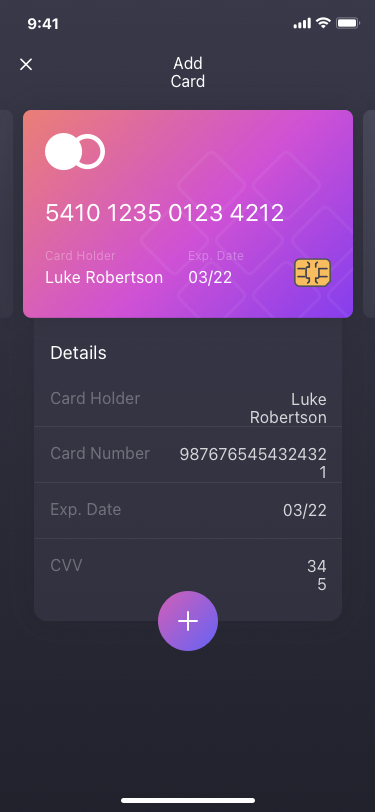
Text in this UI design:
Add Card
Details
Card Holder
03/22
Card Number
9876765454324321
Exp. Date
345
CVV
Luke Robertson
Card Holder
Luke Robertson
Exp. Date
03/22
5410 1235 0123 4212